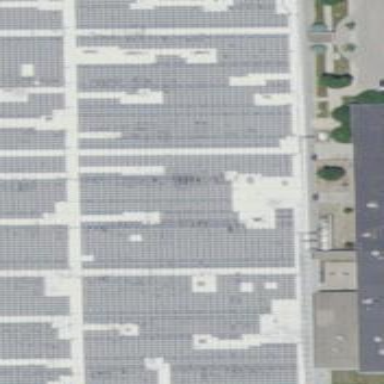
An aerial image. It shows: Solar power generator using photovoltaic method with solar photovoltaic panel types.